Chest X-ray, PA view. Patient: 36 years old, sex M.
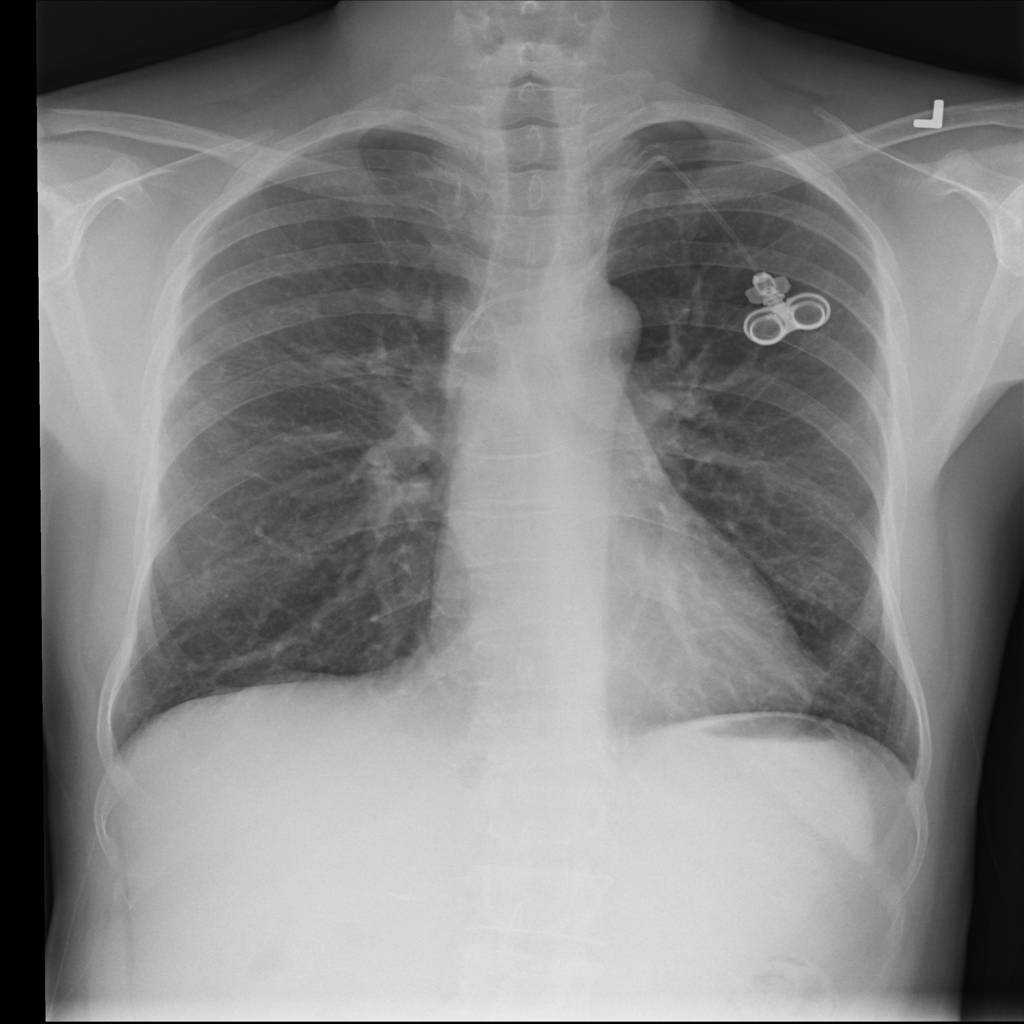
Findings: No Finding